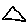
Label: triangle